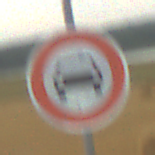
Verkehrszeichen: VerbotKraftwagen
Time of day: SunriseSunset
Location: Outdoor (RoadRail)
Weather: PartlyCloudy
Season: NotSpecified
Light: Natural